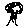
Label: tree